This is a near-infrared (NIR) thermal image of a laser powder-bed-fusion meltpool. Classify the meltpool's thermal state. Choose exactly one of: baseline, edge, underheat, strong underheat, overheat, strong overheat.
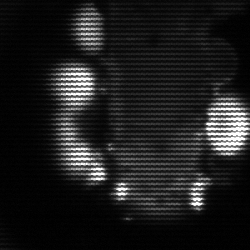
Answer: strong underheat